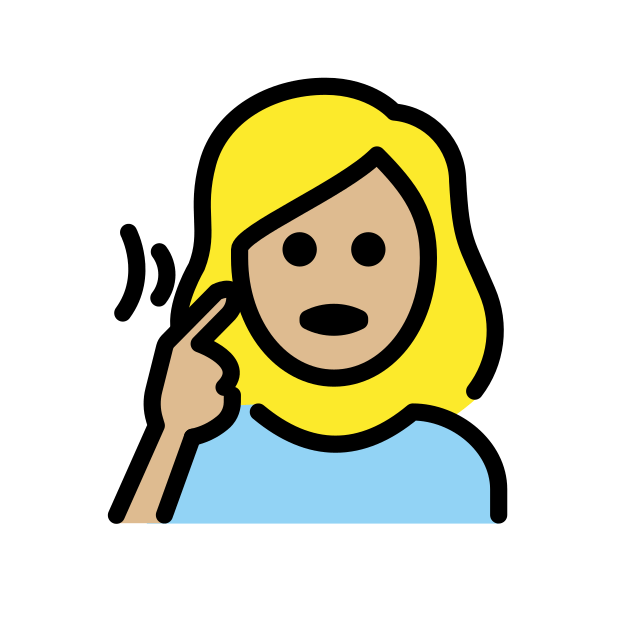
deaf woman: medium-light skin tone